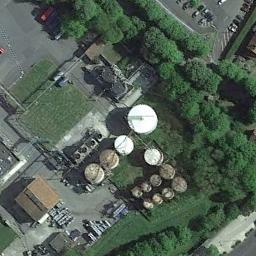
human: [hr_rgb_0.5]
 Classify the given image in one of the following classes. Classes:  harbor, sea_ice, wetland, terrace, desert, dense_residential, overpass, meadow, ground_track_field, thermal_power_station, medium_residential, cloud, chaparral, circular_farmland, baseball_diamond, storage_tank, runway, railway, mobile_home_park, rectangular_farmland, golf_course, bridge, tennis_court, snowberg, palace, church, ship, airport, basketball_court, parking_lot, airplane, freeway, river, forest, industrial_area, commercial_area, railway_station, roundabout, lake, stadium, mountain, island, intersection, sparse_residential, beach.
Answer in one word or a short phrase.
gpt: storage_tank